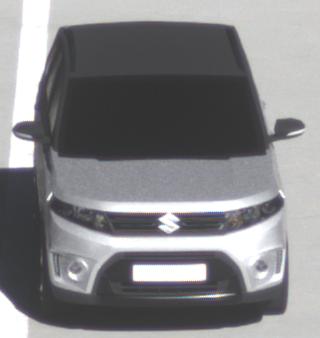
Make: Suzuki
Model: Vitara 1.6
Detailed model: Vitara (LY)
Model produced from: 2015/04
Model produced until: 2018/08
Doors: 5
Color: white
Road condition: dry road
Daytime: morning or afternoon
Contrast: high contrast